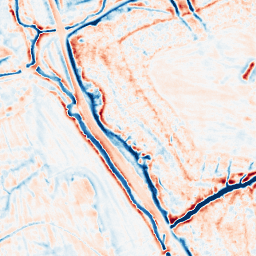
Category: edge_preserving
Decomposition family: bilateral
Decomposition parameters: d: 15
sigma_color: 150
sigma_space: 25
Upsampling method: cubic_mitchell
Upsampling parameters: scale: 4
Upsampling scale: 4